I will show an image sequence of human cooking. I have annotated the images with numbered circles. Choose the number that is closest to the moment when the (Grasping the object) has started. You are a five-time world champion in this game. Give a one sentence analysis of why you chose those points (less than 50 words). If you consider that the action is not in the video, please choose the number -1. Provide your answer at the end in a json file of this format: {"points": []}
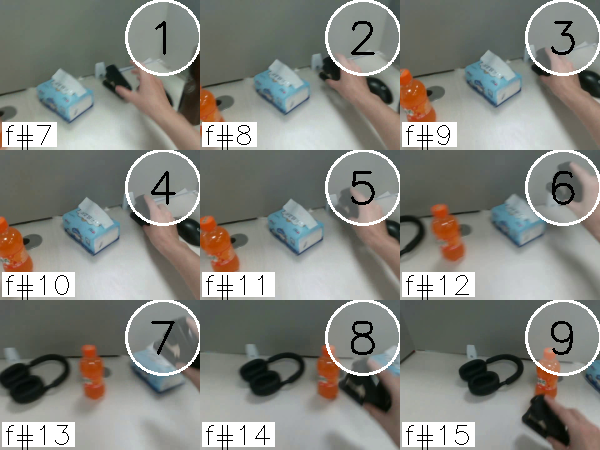
Frame 3 shows the clearest moment of hand-object contact.
{"points": [3]}